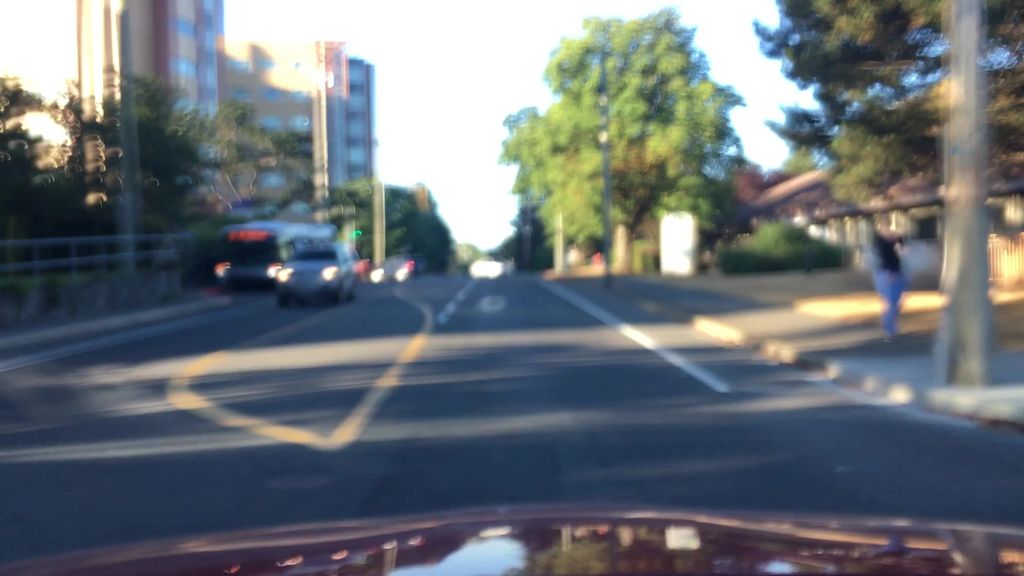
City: victoria